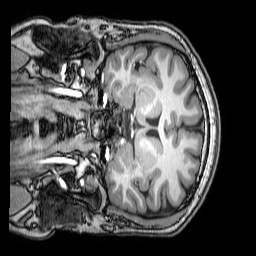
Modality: T1w
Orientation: coronal
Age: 25
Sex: male